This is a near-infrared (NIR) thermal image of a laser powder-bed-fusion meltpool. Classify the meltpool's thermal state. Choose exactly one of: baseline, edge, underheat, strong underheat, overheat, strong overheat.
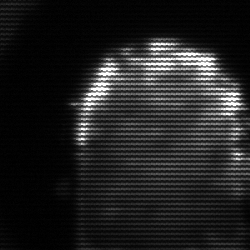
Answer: baseline